Field crop: maize
Growth stage: 2
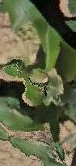
Species: maize